Interaction volume radius: 5 \u00c5
Interaction volume height: 15 \u00c5
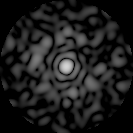
Disorder parameter: 0.841